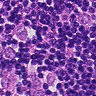
Metastatic tissue present: yes